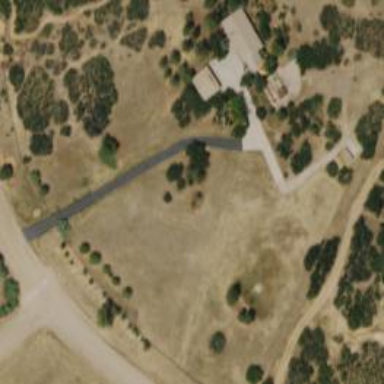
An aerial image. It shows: Driveway.